Question: I read some of the questions on SO, but I'm struggling to stretch images to fit a JLabel. I have a Derby DB which determines which image is used. The coding below is the catch code, but the others work on the same method.
(experimentation)
'''
import java.awt.Image;
import javax.swing.ImageIcon;
import java.awt.Graphics;
import java.awt.Toolkit;
...
//On Window Load, this happens
Toolkit toolkit1 = Toolkit.getDefaultToolkit();
Image image1 = toolkit1.getImage("unknown.png");
Image scaledImage1 = image1.getScaledInstance(232, 177, Image.SCALE_DEFAULT);
ImageIcon profilepic1 = new ImageIcon(scaledImage1);
lblImg.setIcon(profilepic1);
'''

The JLabel is the one with the default text "Feature coming soon!" It has the dimensions of 232 x 177, and I want the images to stretch (smaller) to fit in to that JLabel.
Can anyone help me and explain what I'm doing wrong?
Thanks!
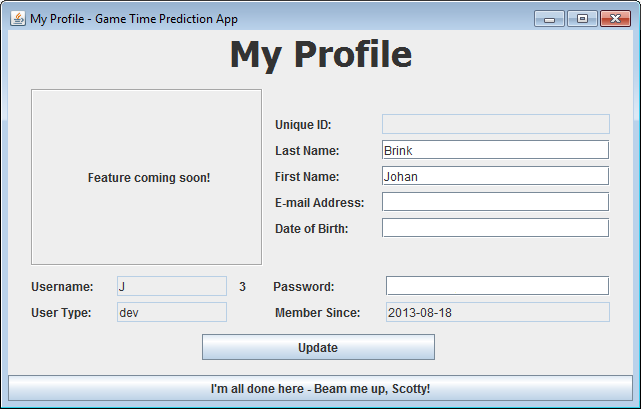
Answer: You should be able to use Darryl's <URL>.